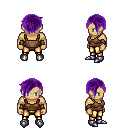
a pixel art fantasy rpg character, male body template, human, tanned skin, brown pirate shirt, gold greaves, purple pixie cut hairstyle, leather bracers, metal boots, four views (front, back, left, right), 2x2 character sprite sheet, small pixel art, hard edges, no anti-aliasing